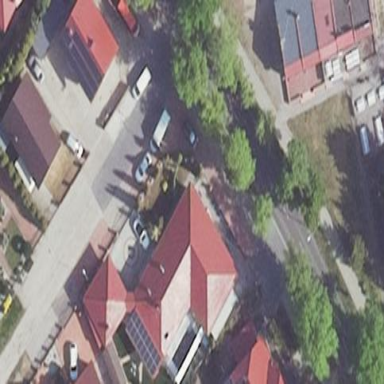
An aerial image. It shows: Residential building.